Question: Table cell elements, that have borders, do not respect the vertical height of the cell that contains them. A child's borders my overlap the padding (and even the border) of its containing cell. How can this be prevented such that the cell completely contains the child element, including its border?
<URL>
'''
<table>
<tr>
<td>
<span>foo bar</span>
</td>
</tr>
</table>
tr {
background: red;
}
td {
padding: 5px;
background: white content-box;
}
span {
border: 10px solid blue;
}
'''

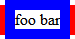
Answer: Stick 'display: inline-block;' on the span. The border will then be a block border rather than a line-box border and be forced to stay within the element's bounding box.
Something like that. :)